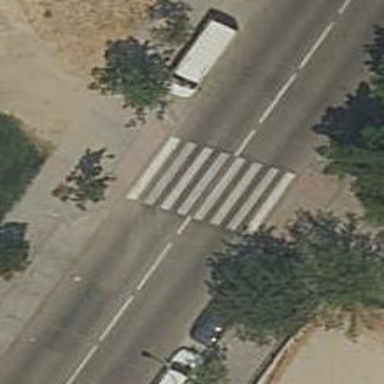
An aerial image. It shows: Zebra crossing on the road.